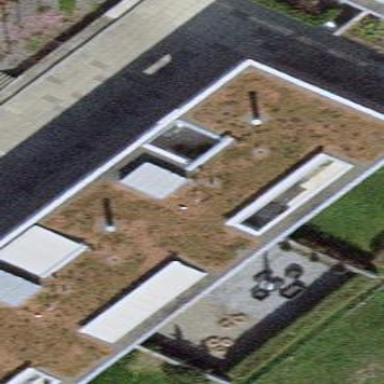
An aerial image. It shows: House with flat red roof.